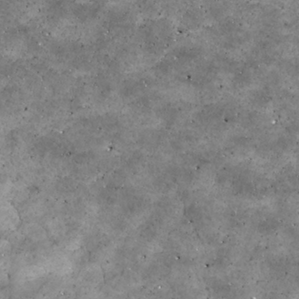
Label: non_frost